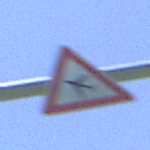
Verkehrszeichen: FlugbetriebRechts
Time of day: Midday
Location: Outdoor (Nature)
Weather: Clear
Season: Summer
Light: Natural